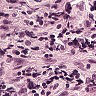
Metastatic tissue present: no